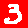
Digit: 3